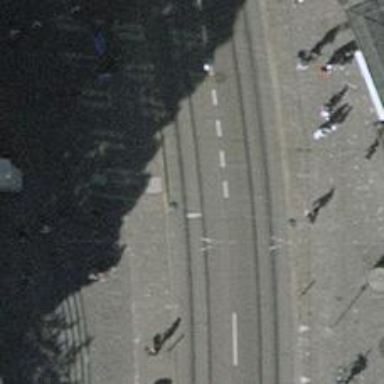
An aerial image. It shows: Tram stop with stop position for public transport.